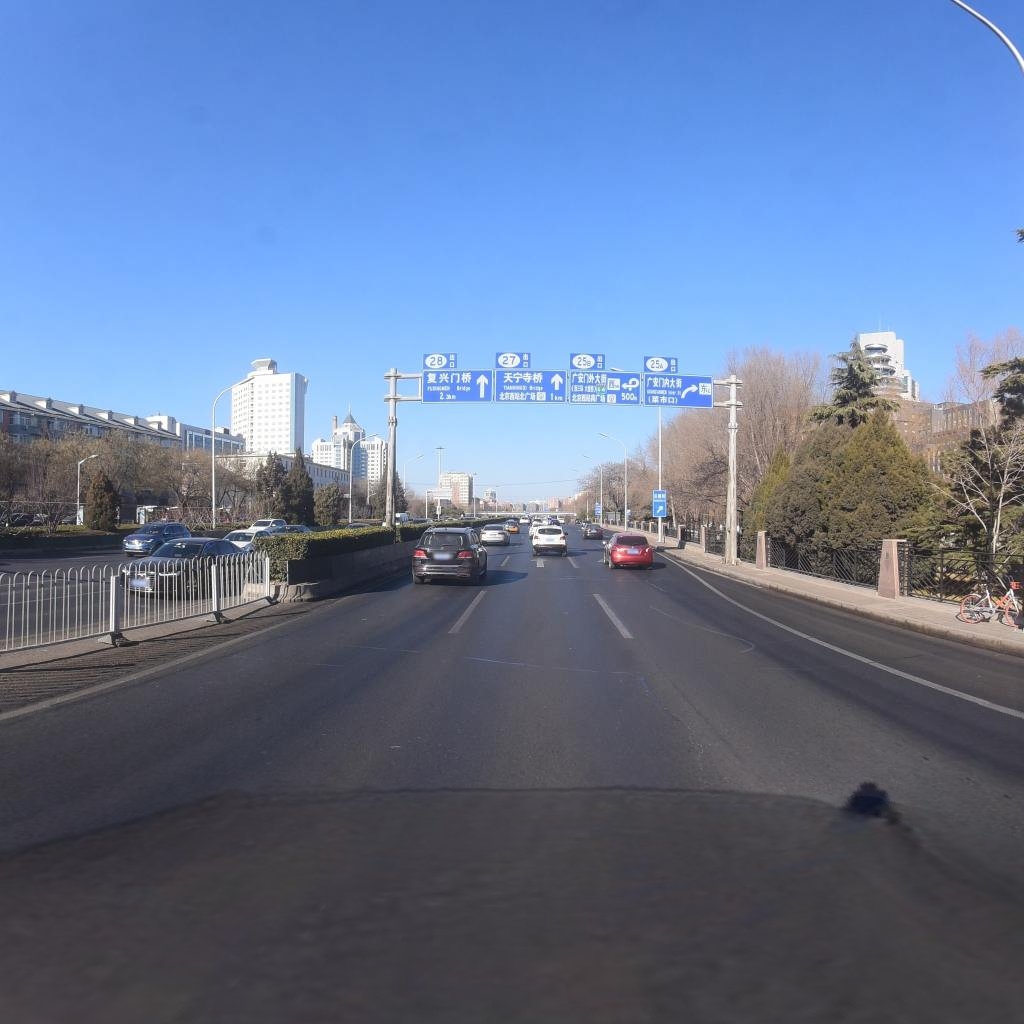
Region: Xicheng
Road damage annotations: longitudinal patch, transverse patch, transverse patch, longitudinal patch, transverse patch